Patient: sex M, age 68
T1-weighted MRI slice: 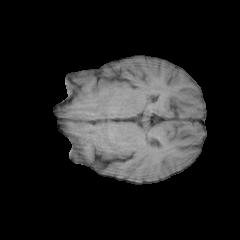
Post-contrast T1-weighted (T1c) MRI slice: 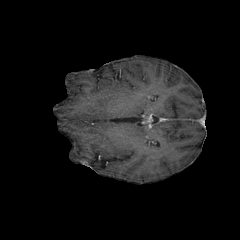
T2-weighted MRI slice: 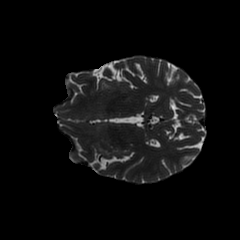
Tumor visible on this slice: no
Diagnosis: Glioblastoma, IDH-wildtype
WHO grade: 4